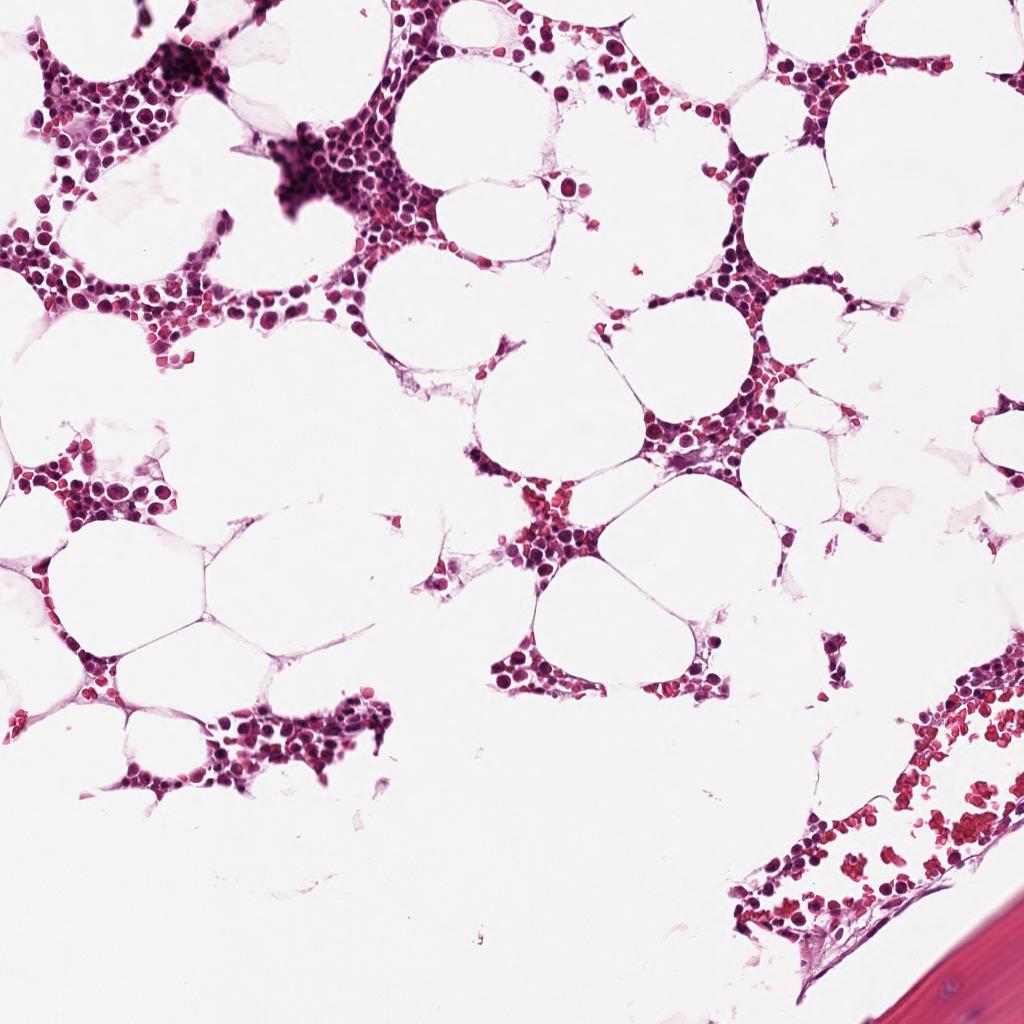
Label: Non-Tumor